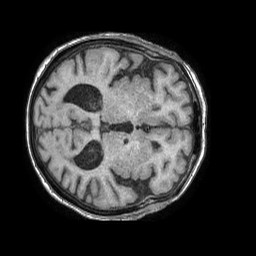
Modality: T1w
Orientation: axial
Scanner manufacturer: philips
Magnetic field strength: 1.5 T
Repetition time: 0.007733 s
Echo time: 0.003558 s